Aerial crown-view tile of a tropical tree (Barro Colorado Island, Panama), acquired 20241216:
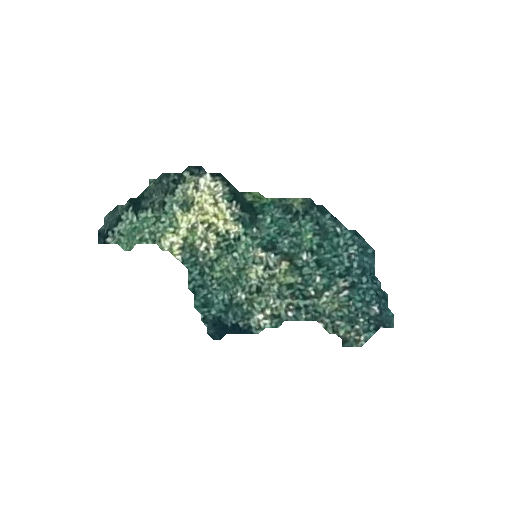
Species: Miconia argentea
GBIF accepted scientific name: Miconia argentea
Crown area: 42.94 m²